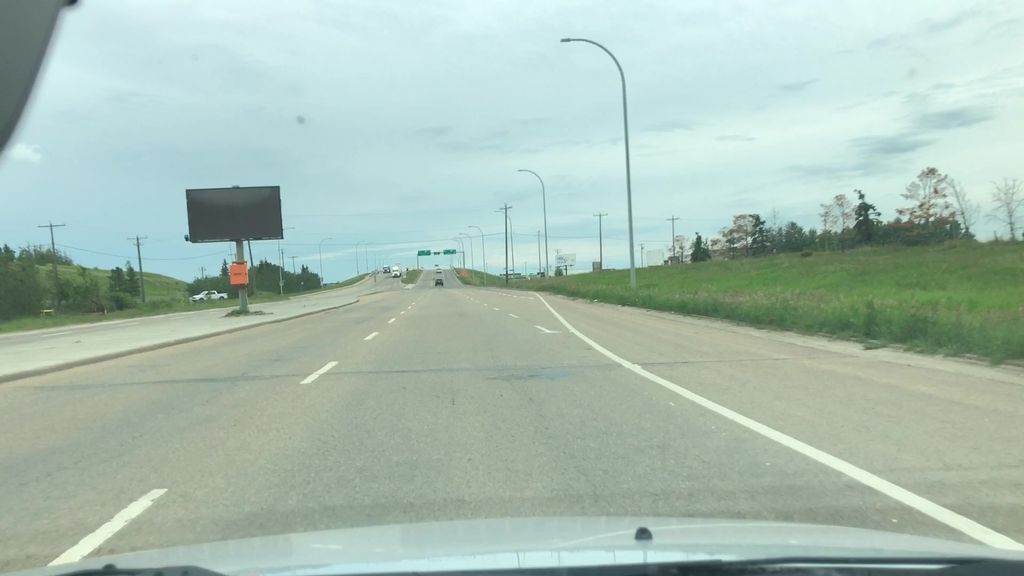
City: edmonton